Interaction volume radius: 10 \u00c5
Interaction volume height: 15 \u00c5
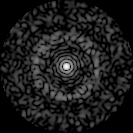
Disorder parameter: 0.8373